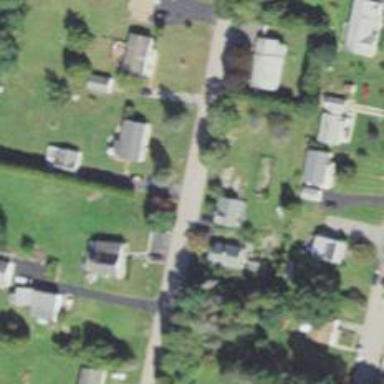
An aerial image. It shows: Residential driveway used as service road.